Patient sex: F
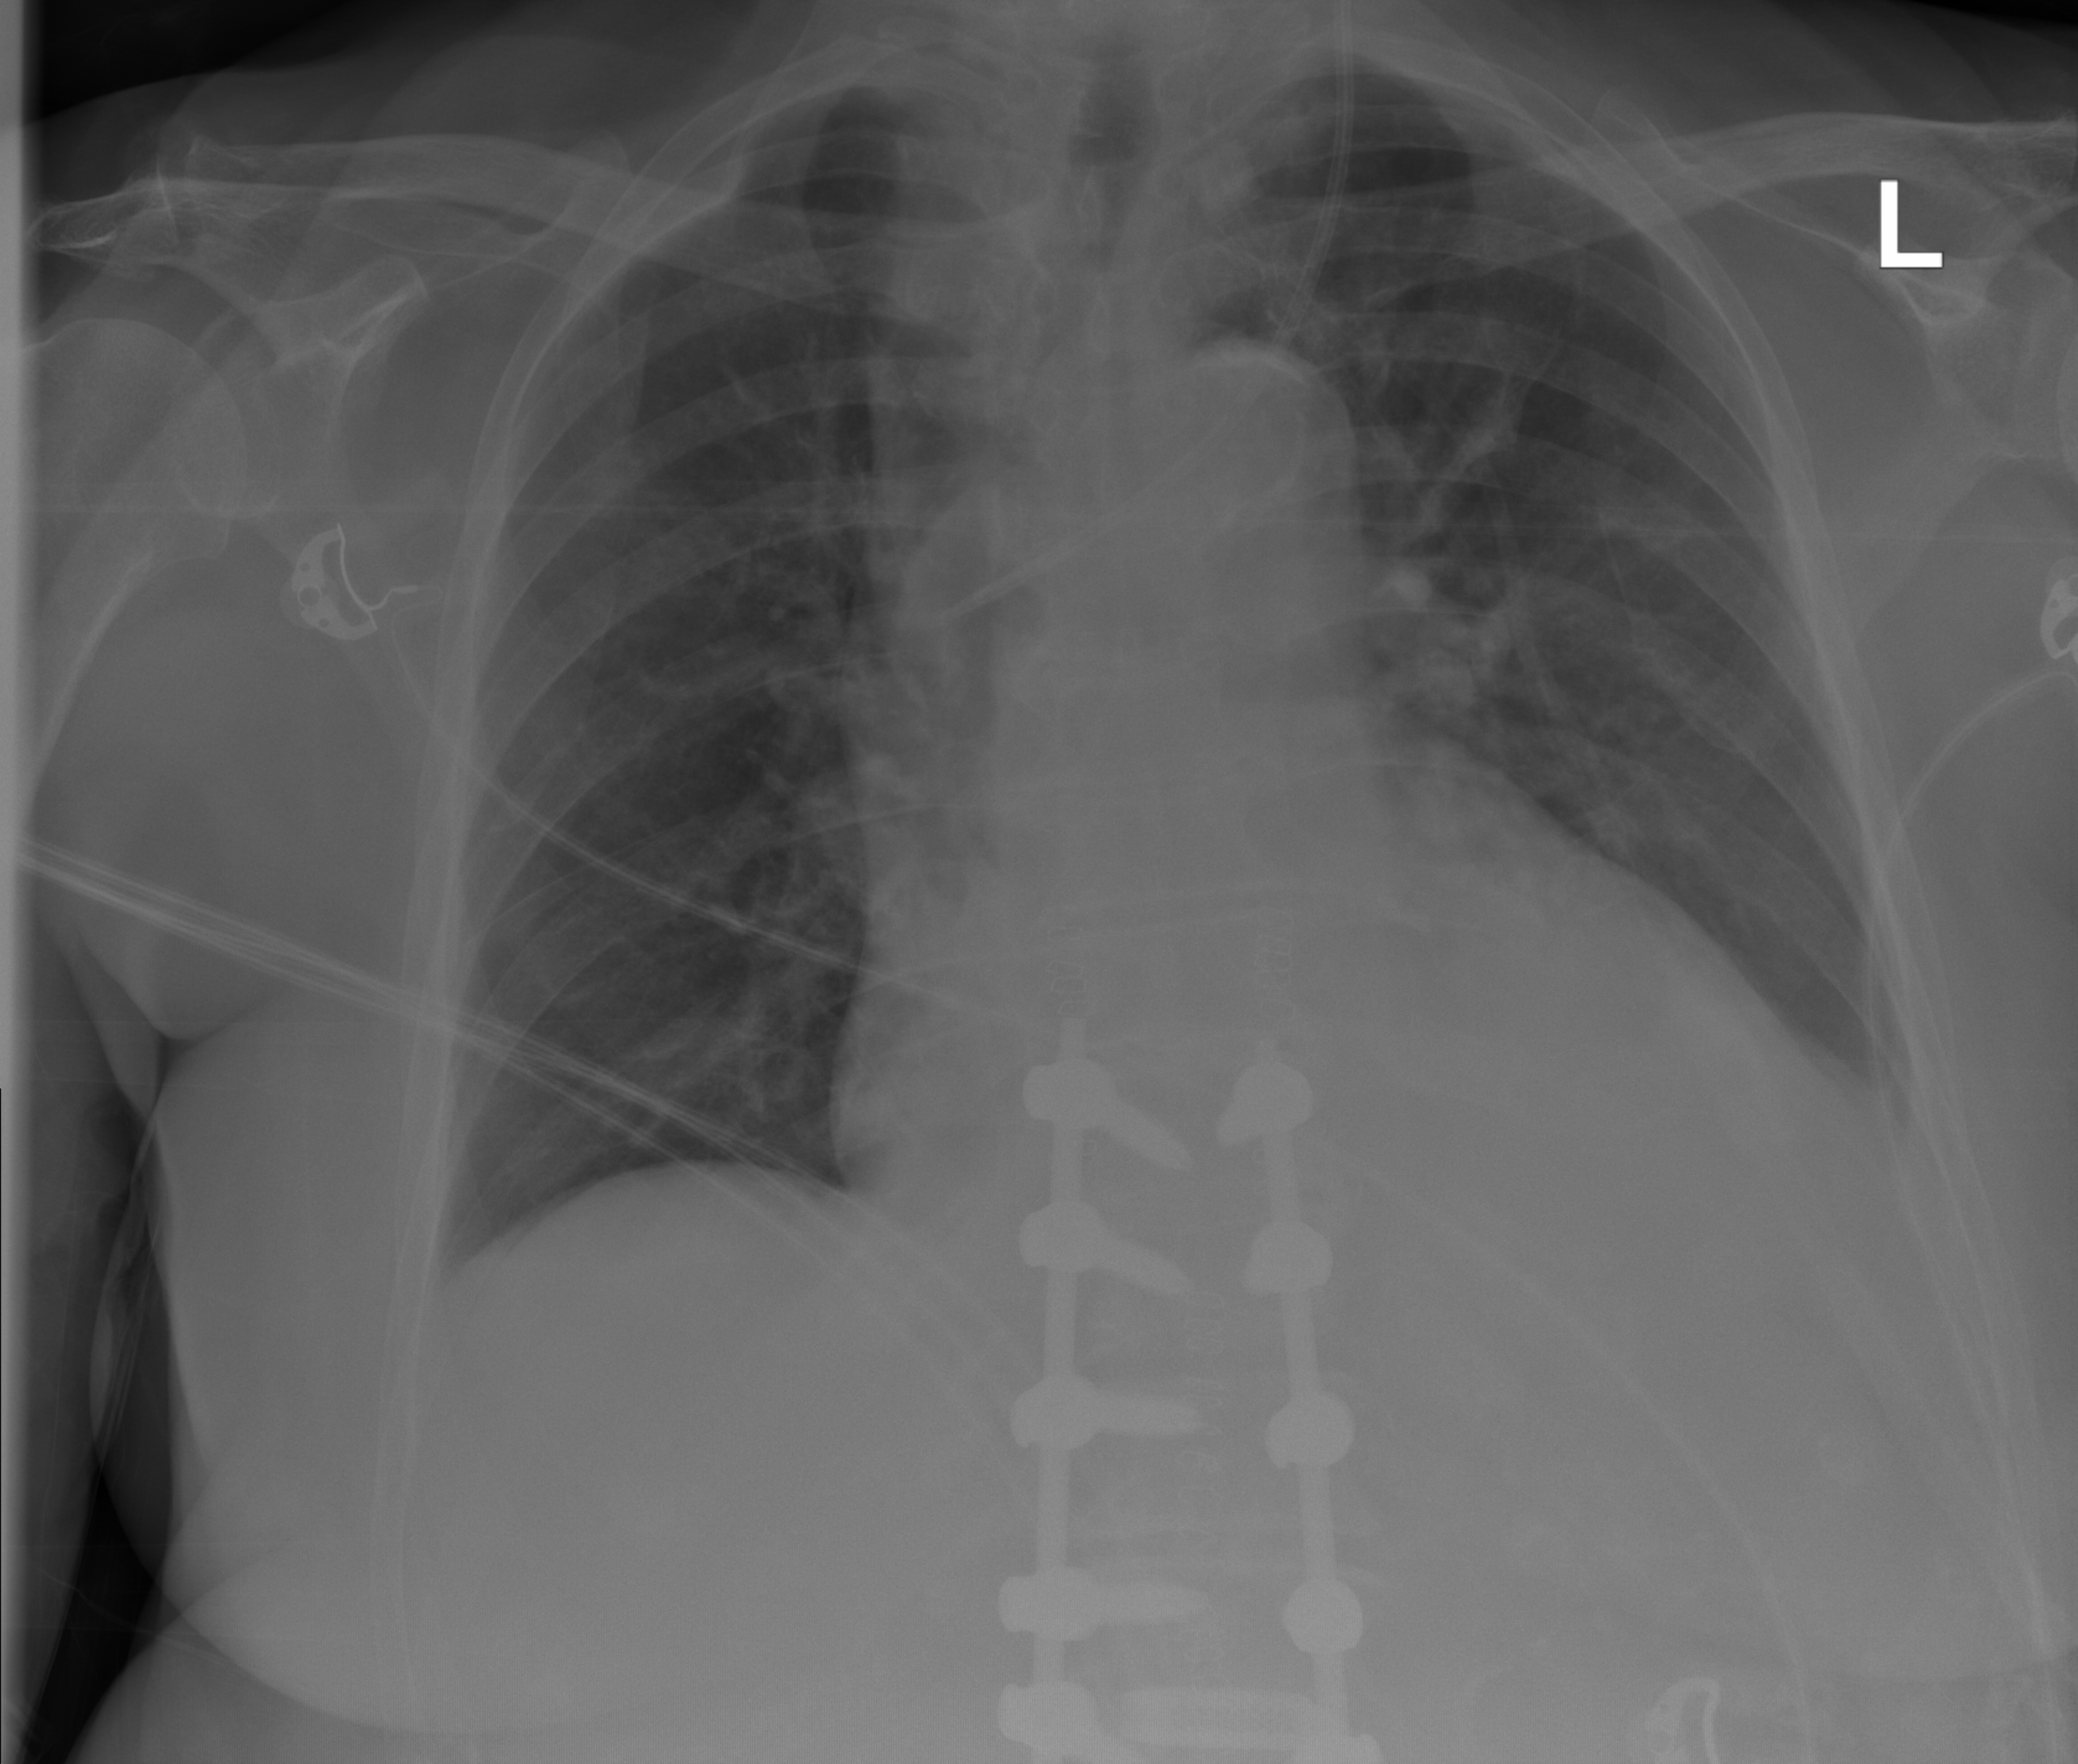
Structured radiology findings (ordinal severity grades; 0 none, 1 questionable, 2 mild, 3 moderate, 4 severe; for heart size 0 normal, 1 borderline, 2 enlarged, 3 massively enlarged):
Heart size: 2
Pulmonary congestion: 0
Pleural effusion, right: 0
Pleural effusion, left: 2
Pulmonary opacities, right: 0
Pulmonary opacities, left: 0
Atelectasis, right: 2
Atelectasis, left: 2